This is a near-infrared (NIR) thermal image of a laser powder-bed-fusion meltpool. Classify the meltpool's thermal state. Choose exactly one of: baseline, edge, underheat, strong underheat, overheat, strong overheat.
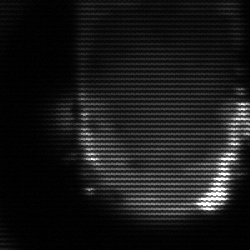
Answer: baseline